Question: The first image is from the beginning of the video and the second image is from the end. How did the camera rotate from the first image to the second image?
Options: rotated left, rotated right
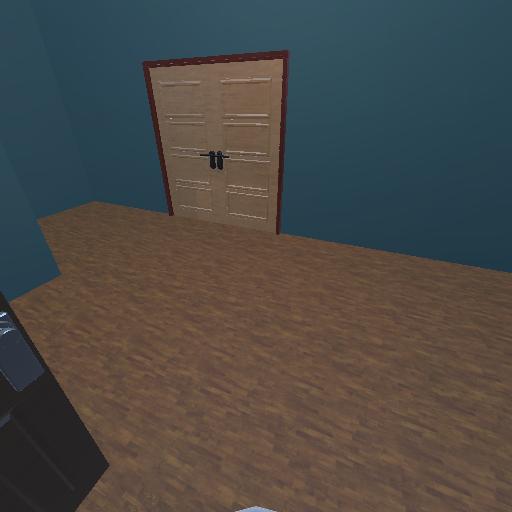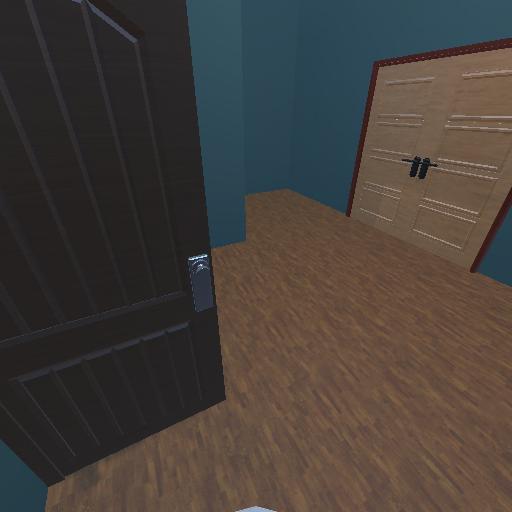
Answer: rotated left